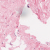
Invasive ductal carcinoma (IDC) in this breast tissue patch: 0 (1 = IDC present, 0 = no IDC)